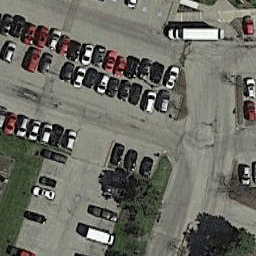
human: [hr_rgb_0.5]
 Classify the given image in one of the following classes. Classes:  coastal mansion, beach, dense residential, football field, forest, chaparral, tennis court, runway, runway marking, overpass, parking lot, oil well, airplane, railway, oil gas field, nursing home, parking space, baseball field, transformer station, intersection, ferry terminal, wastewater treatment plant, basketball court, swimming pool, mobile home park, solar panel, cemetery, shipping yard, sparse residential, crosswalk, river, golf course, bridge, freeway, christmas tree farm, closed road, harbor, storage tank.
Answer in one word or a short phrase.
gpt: parking lot